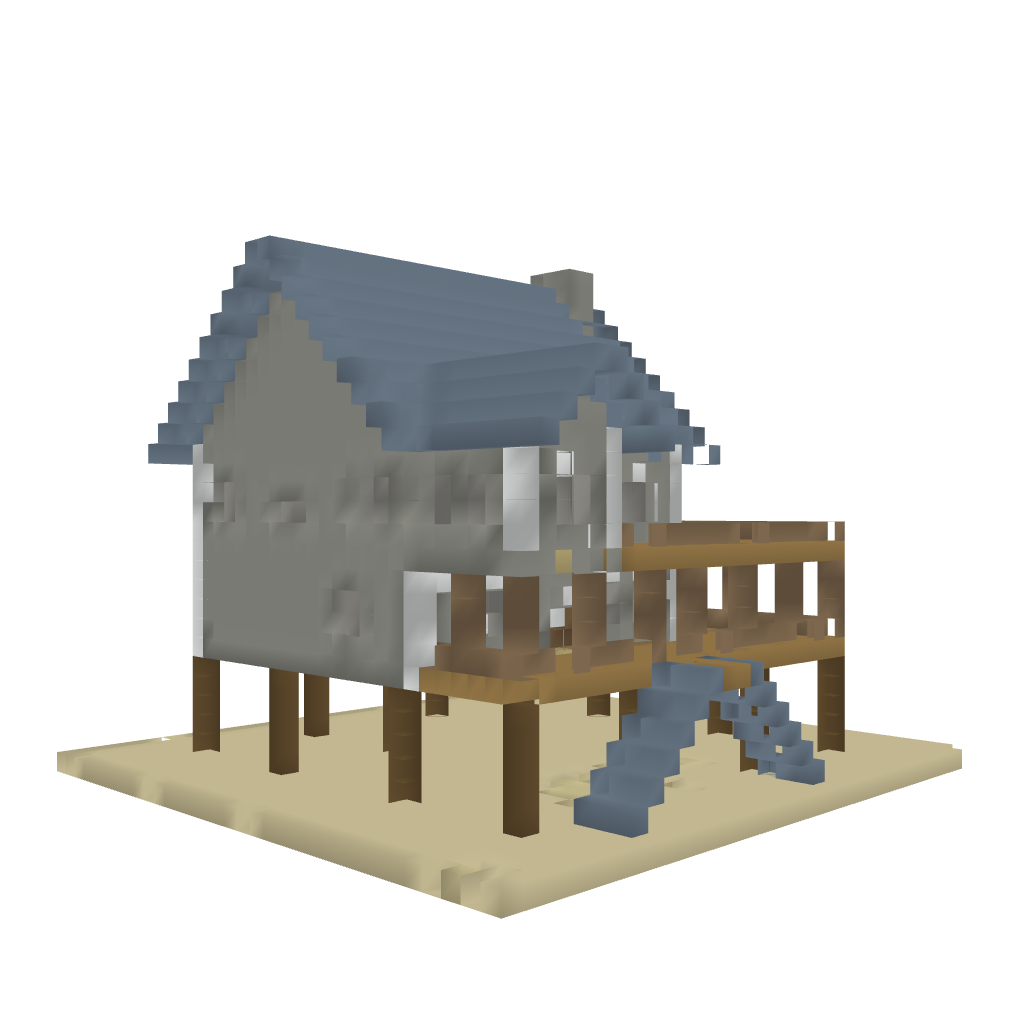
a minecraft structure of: Beach House